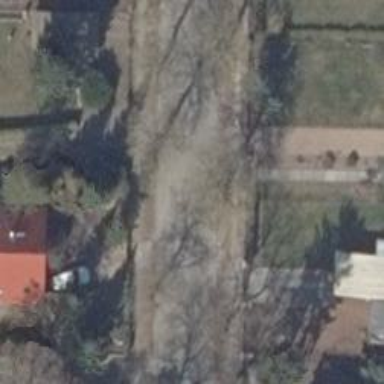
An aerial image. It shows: Residential road with sidewalks on both sides.